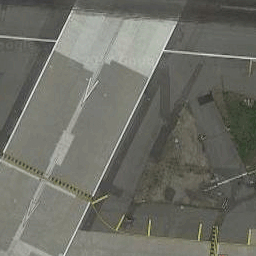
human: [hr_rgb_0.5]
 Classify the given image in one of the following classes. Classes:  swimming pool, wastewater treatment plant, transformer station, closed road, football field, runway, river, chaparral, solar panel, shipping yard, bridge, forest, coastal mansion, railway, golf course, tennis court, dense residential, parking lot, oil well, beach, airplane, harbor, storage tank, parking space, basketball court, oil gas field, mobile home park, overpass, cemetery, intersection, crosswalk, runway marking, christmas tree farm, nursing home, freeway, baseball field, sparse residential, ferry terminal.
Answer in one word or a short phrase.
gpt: runway